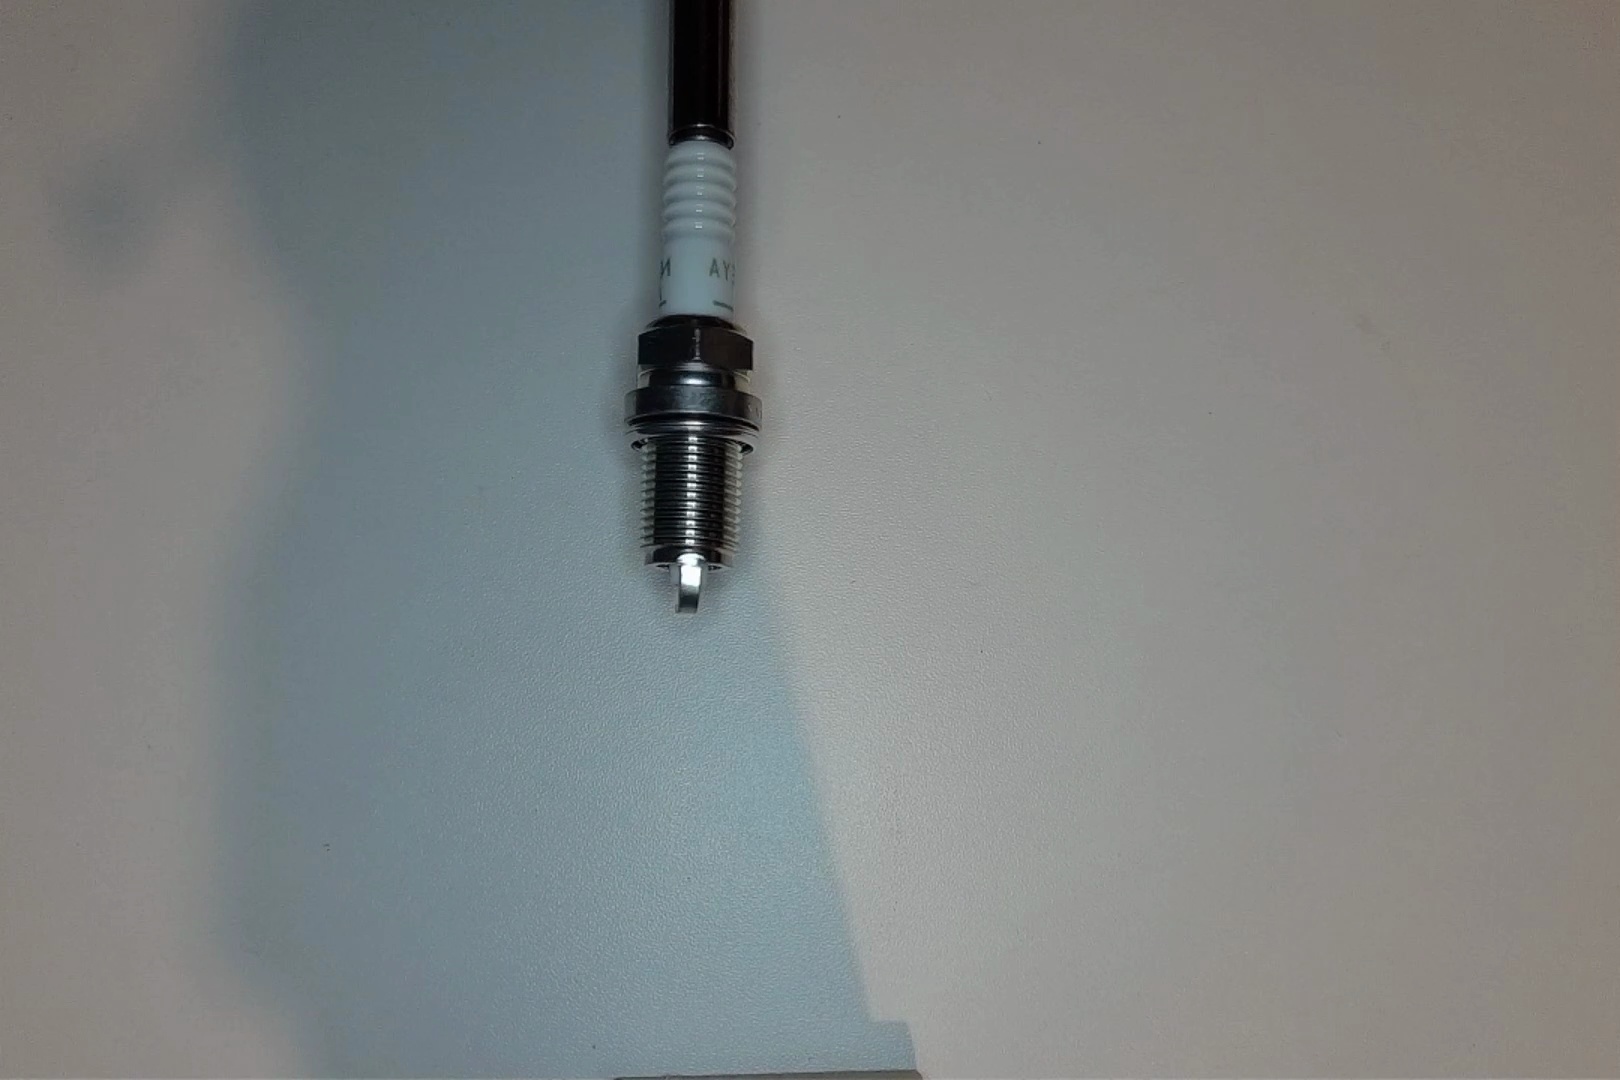
Label: no anomaly